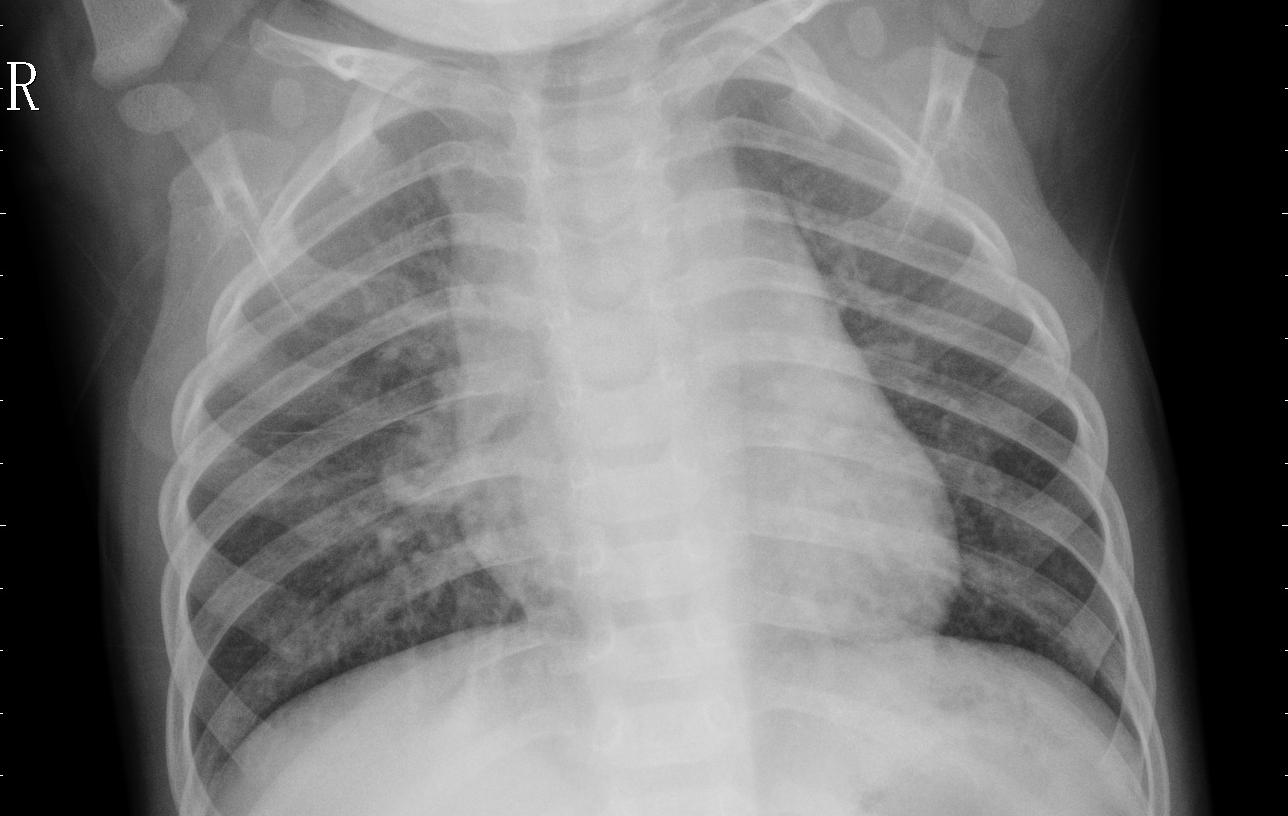
Diagnosis: PNEUMONIA